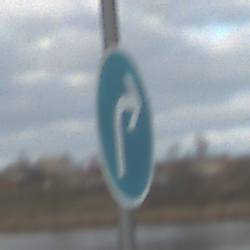
Verkehrszeichen: VorgeschriebeneFahrtrichtungRechts
Umgebung: Outdoor, RoadRail
Tageszeit: SunriseSunset
Wetter: PartlyCloudy
Licht: Natural
Jahreszeit: NotSpecified
Kontrast: LowContrast